Question: I'm trying to get the value of my div into Javascript. It's a Drupal website and I want to convert currencies and displaying them in a javascript popup.
So far I have this:
'''
<?php
print "<script type='text/javascript'>";
$rate=currency_api_convert("HKD", "CNY");
print "exchangerate = ".$rate["value"].";";
print "var $displaycur = getElementById('record-price');";
print "$displaycur;";
print "</script>";
?>
'''
And all I get in my browers is:
'''
<script type="text/javascript">
exchangerate = 0.8406;var = getElementById('record-price');;
</script>
'''
Although I know the reason why it's displayed like this, I still don't know how to get the ID of the div in a proper variable.
Any ideas? Should I use innerHTML?
A part of the source files:
'''
<?php
// $Id: page.tpl.php,v 1.18.2.1 2009/04/30 00:13:31 goba Exp $
?><!DOCTYPE html PUBLIC "-//W3C//DTD XHTML 1.0 Strict//EN"
"http://www.w3.org/TR/xhtml1/DTD/xhtml1-strict.dtd">
<html xmlns="http://www.w3.org/1999/xhtml" xml:lang="<?php print $language->language ?>" lang="<?php print $language->language ?>" dir="<?php print $language->dir ?>">
<head>
<?php print $head ?>
<title><?php print $head_title ?></title>
<?php print $styles ?>
<?php print $scripts ?>
<?php
// lets get the exchange rate from HKD to RMB, with the help of yahoo finance api and the currency api module
// we pass the value to javascript, the tooltip will handle the rest
print "<script type='text/javascript'>";
$rate=currency_api_convert("HKD", "CNY");
print "exchangerate = ".$rate["value"].";";
print "</script>";
?>
<script type="text/javascript">
function showCurrency() {
alert('$rate');
}
</script>
<!--[if lte IE 7]>
<?php print phptemplate_get_ie_styles(); ?>
<![endif]-->
<!--[if IE 6]>
<style type="text/css">
.fg-menu-ipod .fg-menu li { width: 95%; }
.fg-menu-ipod .ui-widget-content { border:0; }
.views-field-field-performer-value { margin-left:-150px;}
.views-field-field-instruments-value { margin-left:-150px;}
.coda-nav{display:block; position:absolute; width:400px;height:20px;top:260px;right:100px;z-index:125421;} </style>
<![endif]-->
</head>
<body<?php print phptemplate_body_class($left, $right); ?>>
'''
And the :
'''
print '<div id="part1-right-line3">';
print '<div id="record-price">';
print uc_currency_format($node->sell_price);
print '</div>';
print '</div>';
print '<div id="part1-right-line4">';
print '<div id="add-to-cart">';
print drupal_get_form('uc_product_add_to_cart_form_'. $node->nid, $node);
print '</div>';
print '</div>';
print '</div>';
'''
And here is the output:

Please tell me if you need more, cause there is :)
Thanks in advance
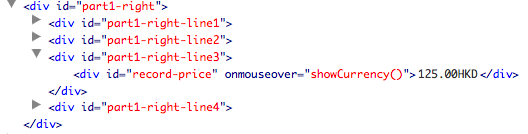
Answer: '''
<?php
print "<script type='text/javascript'>
";
$rate=currency_api_convert("HKD", "CNY");
print "exchangerate = ".$rate["value"].";
";
print "var displaycur = document.getElementById('record-price');
";
print "alert(displaycur.innerHTML);
";
print "</script>
";
?>
'''
I guess is ID of your DIV... so 'displaycur.innerHTML' will have everything between '<div>' and '</div>'.
---
'''
function showCurrency() {
alert(document.getElementById('record-price').innerHTML);
}
'''